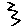
Label: zigzag